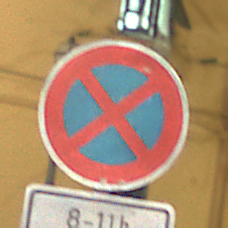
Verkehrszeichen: AbsolutesHalteverbot
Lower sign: ZeitangabenOhneBeschraenkungAufWochentage2
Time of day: Night
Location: Outdoor (Urban)
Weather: PartlyCloudy
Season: NotSpecified
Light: Artificial